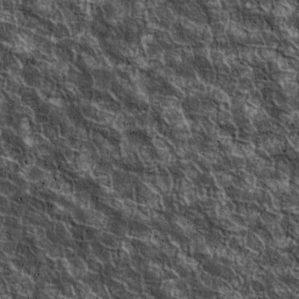
Label: non_frost